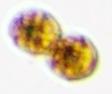
Label: Margalefidinium